Question: I have a combobox that has an items source of type 'ObservableCollection<Clinic>'
'''
<ComboBox ItemsSource="{Binding Source={StaticResource ClinicList}}" DisplayMemberPath="Name" SelectedValue="{Binding Path=Name}" SelectedValuePath="Name"></ComboBox>
'''
This combobox is within a ListView that is bound from EmployeeClinics.
'''
public class Employee{
public ObservableCollection<Clinic> EmployeeClinics { get; set; }
}
'''
When I launch the app I see the appropriate clinics. And the drop down seems to show the correct options, but when I update them, only the Name updates and not the ClinicId (it keeps previous ClinicId).
Similarly when I add a new clinic to the list and select it from the options, it's Id is 0 when I look at the collection.

Here is my clinic model.
'''
public class Clinic {
public int ClinicId { get; set; }
public string _name { get; set; }
public string Name {
get {
return _name;}
set {
if (_name != value) {
_name = value;
}
}
}
}
'''
Thanks @AyyappanSubramanian. I am making headway. I have updated my Objects
'''
public class Employee{
public ObservableCollection<ClinicView> EmployeeClinics { get; set; }
}
public class ClinicView {
private Clinic selectedClinic;
public Clinic SelectedClinic {
get { return selectedClinic; }
set {
selectedClinic = value;
selectedClinicId = selectedClinic.ClinicId;
}
}
private int selectedClinicId;
public int SelectedClinicId {
get { return selectedClinicId; }
}
}
'''
XAML:
'''
<ComboBox ItemsSource="{Binding Source={StaticResource ClinicList}}" DisplayMemberPath="Name" SelectedItem="{Binding SelectedClinic}"></ComboBox>
'''
Changing the drop downs now properly changes the underlying object and updates the list as desired. Now my only issue is that the comboboxes don't display the current object, just show as blank on start. I've messed around with SelectedValue and Path with no luck. Any suggestions?
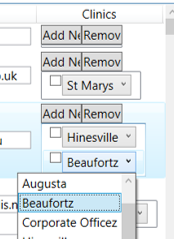
Answer: Refer the below code. You can use SelectedItem to get both the ID and Name in one SelectedObject. Get only ID using SelectedValue.
'''
<ComboBox ItemsSource="{Binding Clinics}" DisplayMemberPath="ClinicName"
SelectedValuePath="ClinicId" SelectedValue="{Binding SelectedClinicId}"
SelectedItem="{Binding SelectedClinic}"/>
public partial class MainWindow : Window
{
public MainWindow()
{
InitializeComponent();
this.DataContext = new ViewModel();
}
}
class Clinic
{
public int ClinicId { get; set; }
public string ClinicName { get; set; }
}
class ViewModel
{
public ObservableCollection<Clinic> Clinics { get; set; }
public ViewModel()
{
Clinics = new ObservableCollection<Clinic>();
for (int i = 0; i < 10; i++)
{
Clinics.Add(new Clinic() { ClinicId=i+1,ClinicName="MyClinic"+(i+1) });
}
}
private int selectedClinicId;
public int SelectedClinicId
{
get { return selectedClinicId; }
set
{
selectedClinicId = value;
}
}
private Clinic selectedClinic;
public Clinic SelectedClinic
{
get { return selectedClinic; }
set
{
selectedClinic = value;
MessageBox.Show("ID:"+selectedClinic.ClinicId.ToString()+" "+"Name:"+selectedClinic.ClinicName);
}
}
}
'''